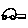
Label: car